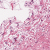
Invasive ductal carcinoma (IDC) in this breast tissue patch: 0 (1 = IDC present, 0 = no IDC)